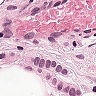
Metastatic tissue present: yes